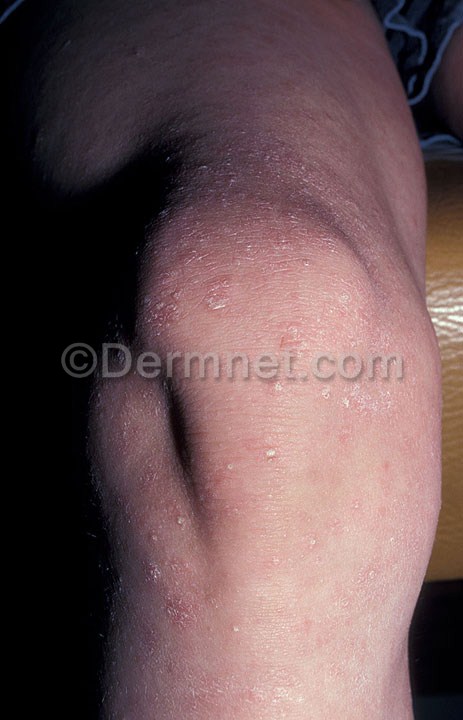
Disease: Psoriasis pictures Lichen Planus and related diseases